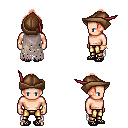
a pixel art fantasy rpg character, male body template, human, light skin, gray tattered cape, gold greaves, red short topknot hairstyle, leather cap, bracelets, ghillies, four views (front, back, left, right), 2x2 character sprite sheet, small pixel art, hard edges, no anti-aliasing